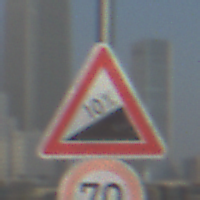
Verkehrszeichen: Steigung10
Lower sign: Geschwindigkeit70
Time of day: SunriseSunset
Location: Outdoor (Urban)
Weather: Clear
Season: NotSpecified
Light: Natural